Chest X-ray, AP view. Patient: 75 years old, sex M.
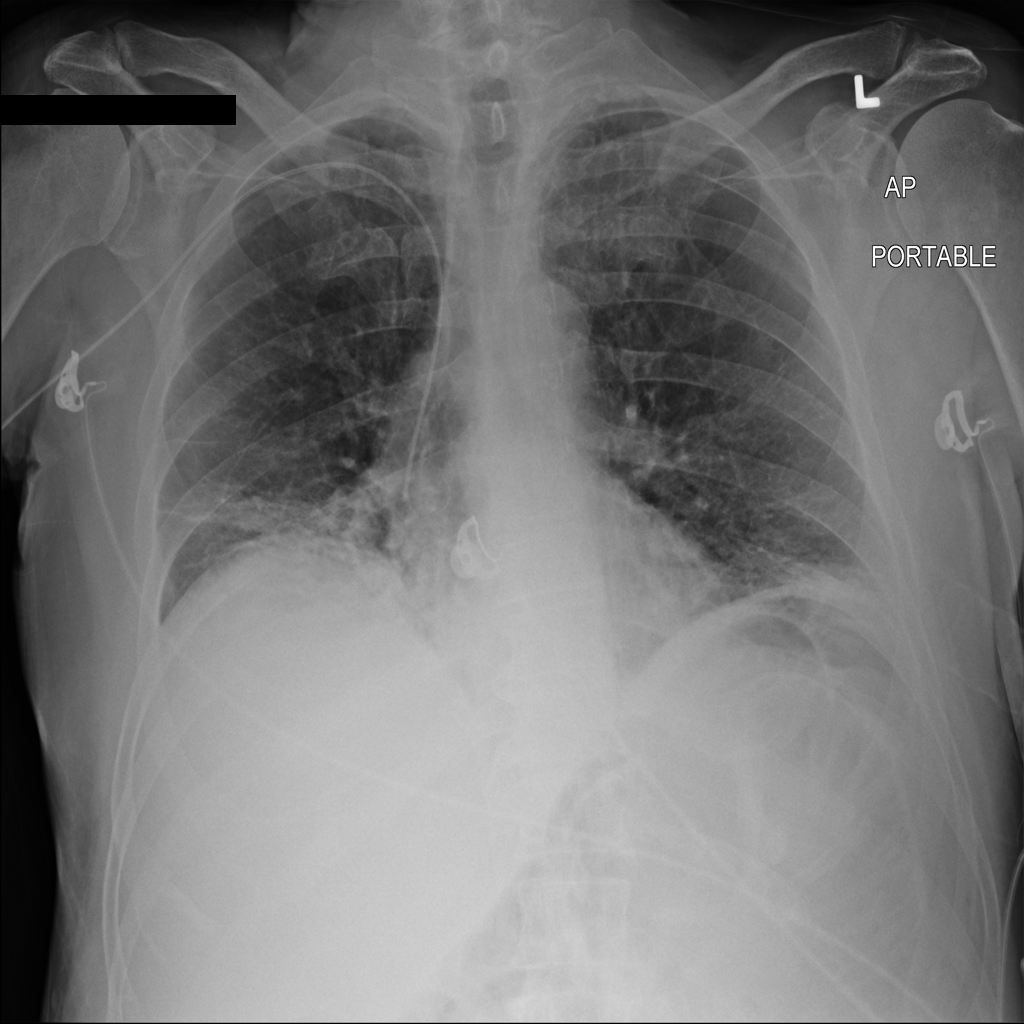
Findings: Atelectasis, Infiltration